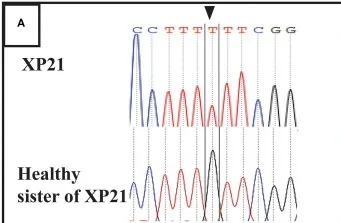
Molecular findings: (A) Electropherogram showing the variation in ERCC4 gene in exon 8 (c.1762 G>T p. V588F) at a homozygous state in the patient XP21.
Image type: chart (chart)